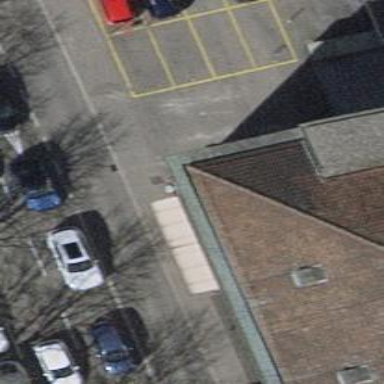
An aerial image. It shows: Car-sharing service available at this location.